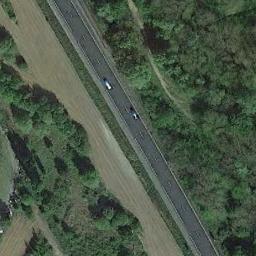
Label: freeway